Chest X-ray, PA view. Patient: 10 years old, sex M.
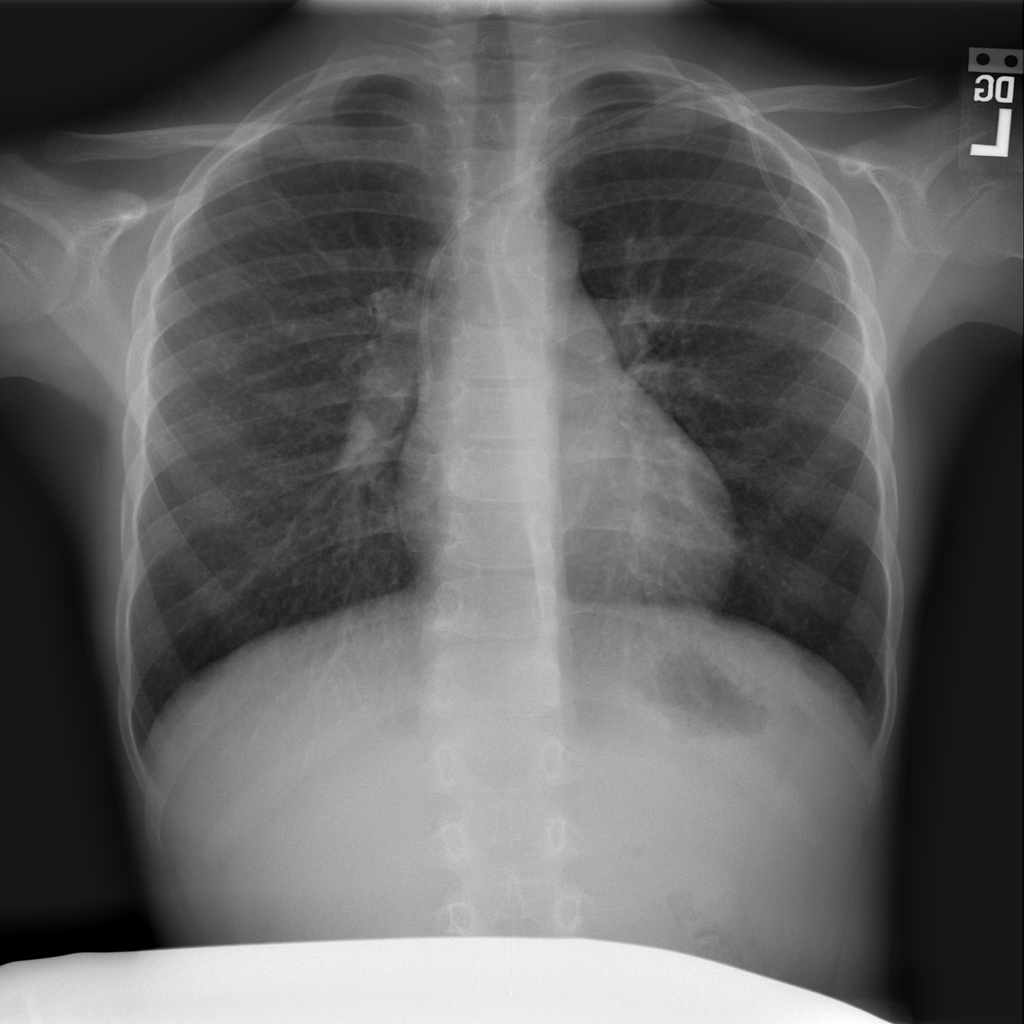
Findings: No Finding